Interaction volume radius: 5 \u00c5
Interaction volume height: 10 \u00c5
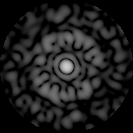
Disorder parameter: 0.8285